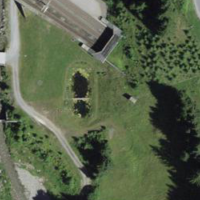
EUNIS habitat code: 26
Species observed at this site:
Salvia pratensis